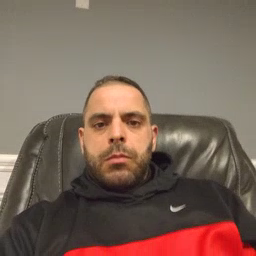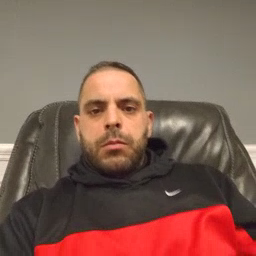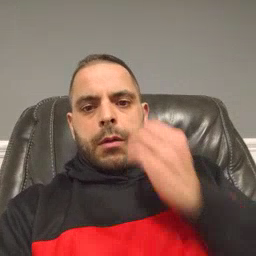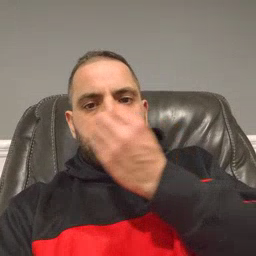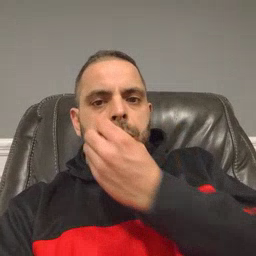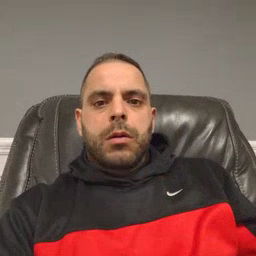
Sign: flower